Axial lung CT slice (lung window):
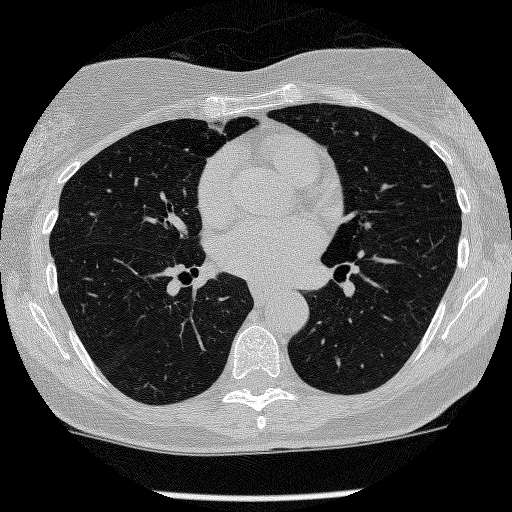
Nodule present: no